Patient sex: M
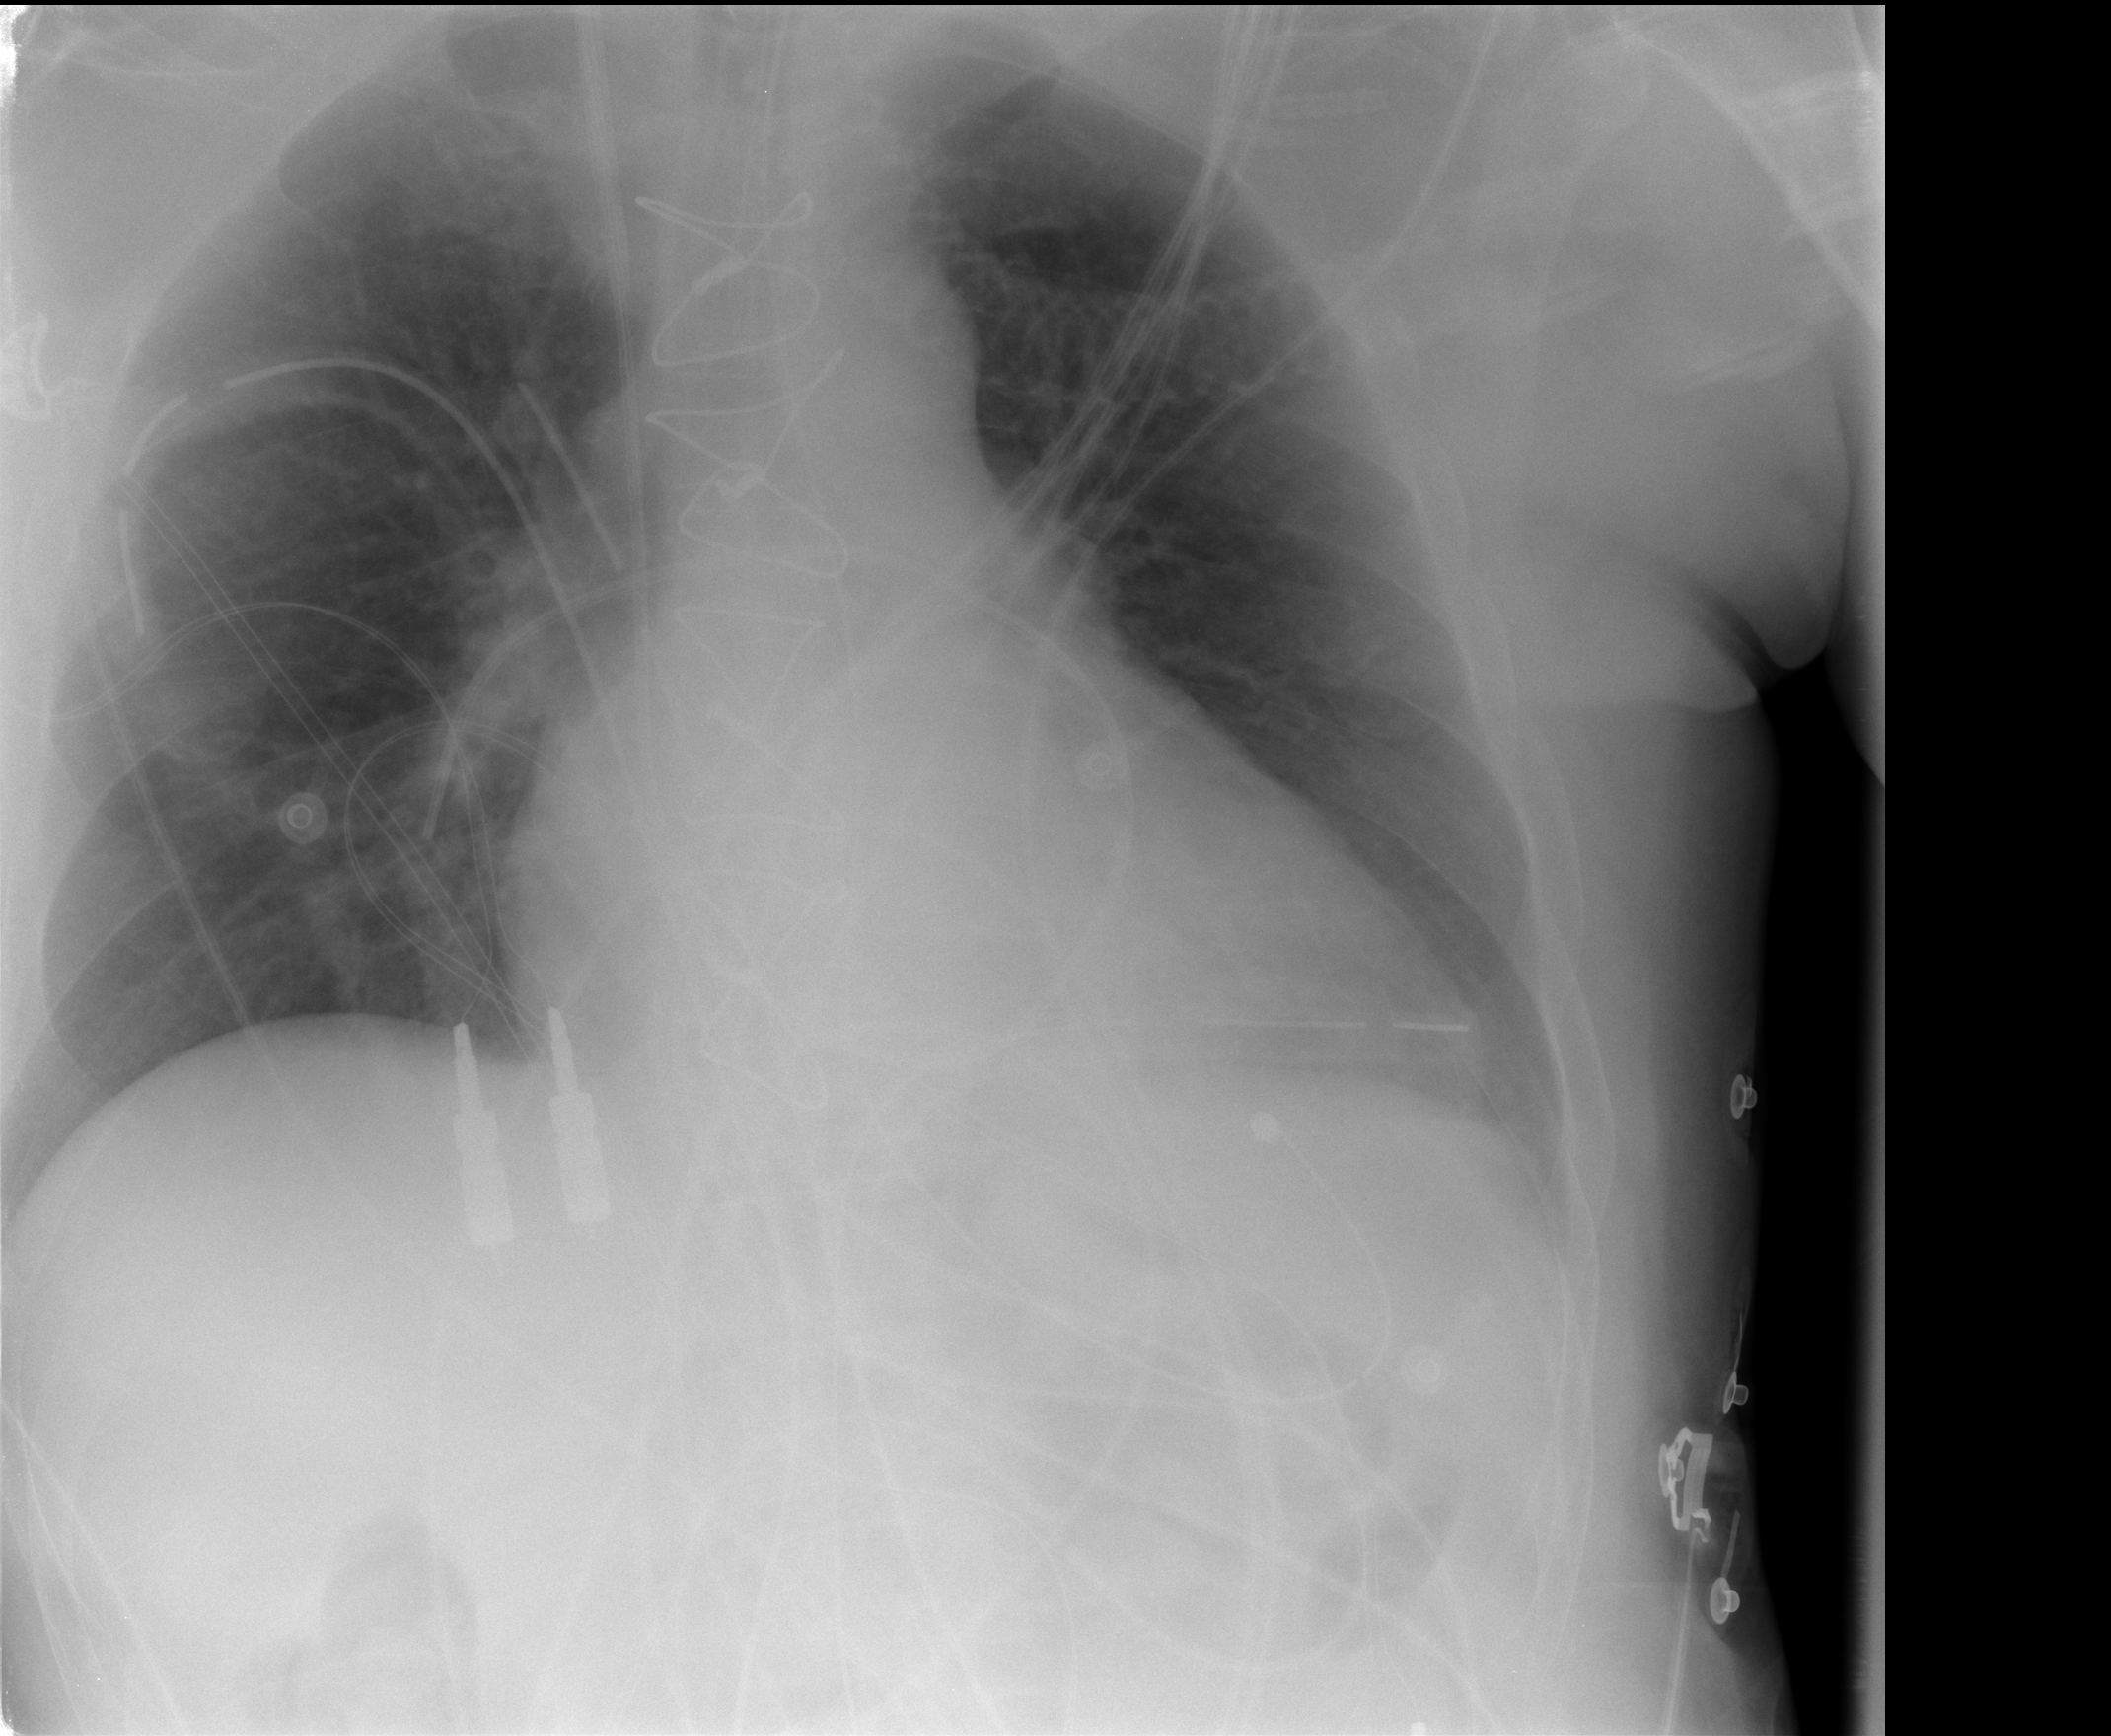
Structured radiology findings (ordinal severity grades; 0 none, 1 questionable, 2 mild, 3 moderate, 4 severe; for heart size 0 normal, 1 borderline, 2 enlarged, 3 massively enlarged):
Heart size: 2
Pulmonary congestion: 2
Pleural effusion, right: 0
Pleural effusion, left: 0
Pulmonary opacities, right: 0
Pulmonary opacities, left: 0
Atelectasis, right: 0
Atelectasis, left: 2